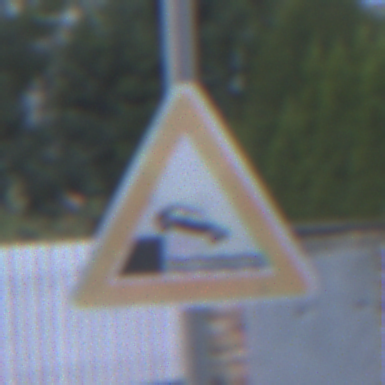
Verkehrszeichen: Ufer
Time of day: SunriseSunset
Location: Outdoor (Urban)
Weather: PartlyCloudy
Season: NotSpecified
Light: Natural